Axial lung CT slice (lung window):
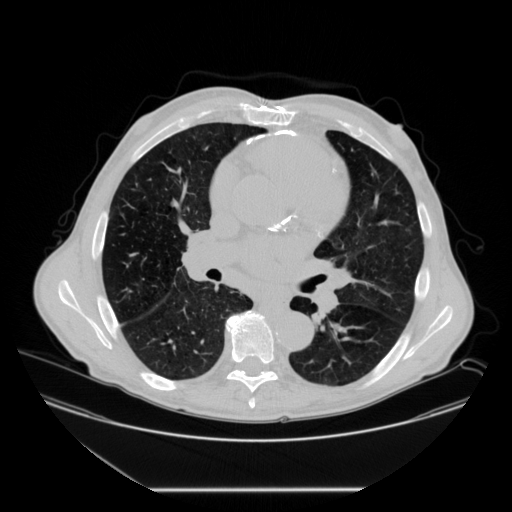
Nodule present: no